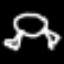
Label: frog